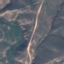
Land use / land cover class: HerbaceousVegetation